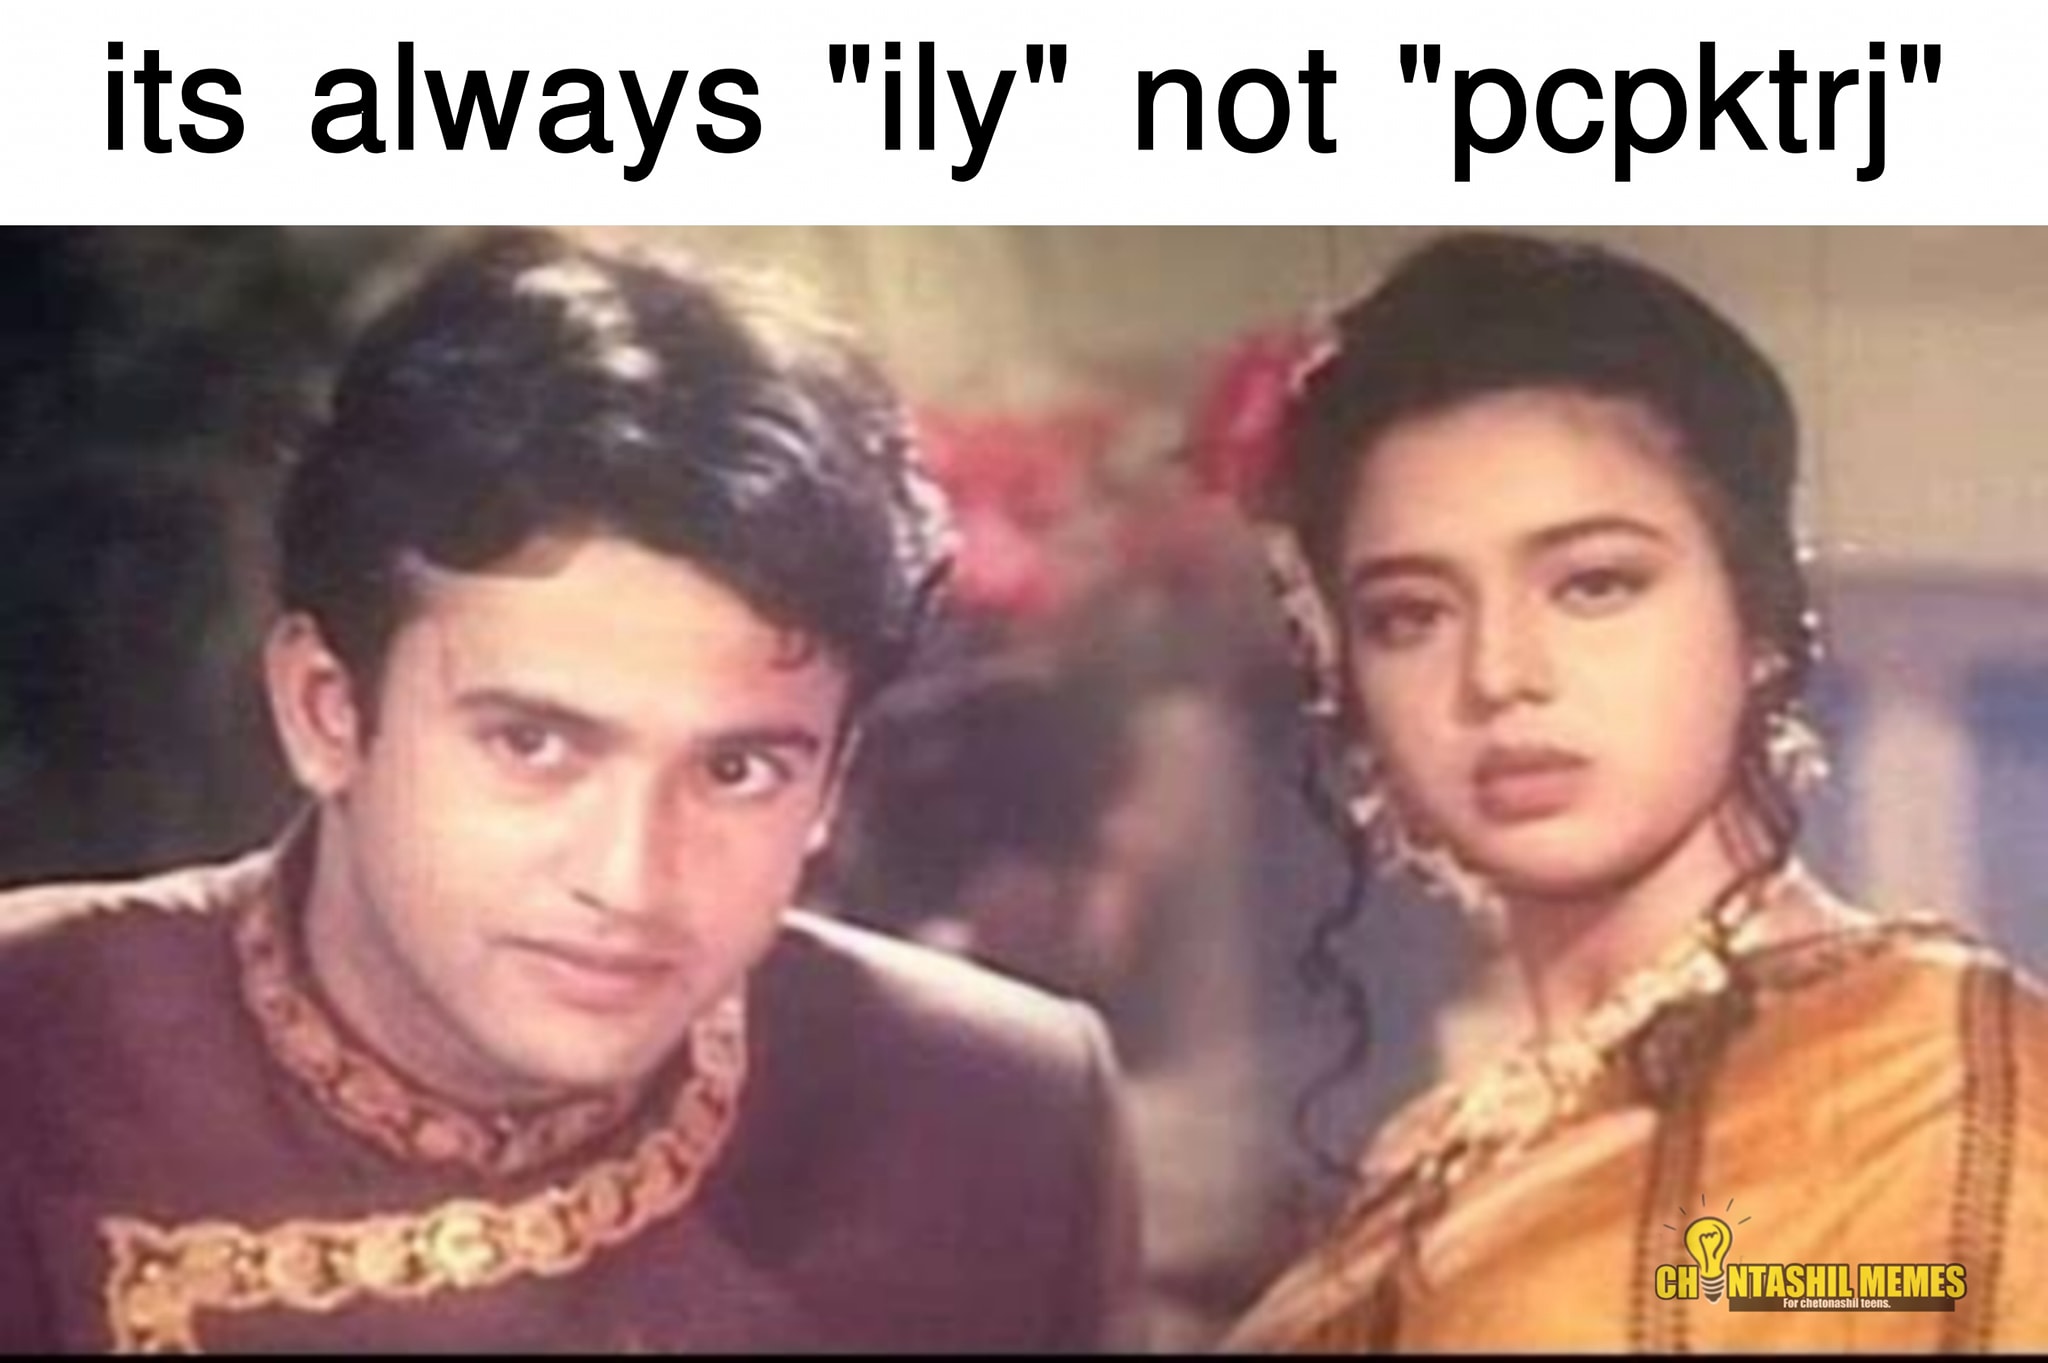
Caption: its always "ily"    not   "pcpktrj"
Label: non-hate